Question: When I go to my home page
'''
http://localhost:5119/
'''
it redirects to
'''
http://localhost:5119/Home
'''
(that is what shows in my browser url bar, I want it to not show /Home)
I understand that is where my default route goes but what I can't figure out what is causing my URL line to be rewritten in the browser. The default example in Visual Studio 2012 does not have this issue when you go to the base URL. I'm attaching a picture of my route debug (that does not seem to help me, but may have some value).
Thanks, -Peter
Adding This After. It is relevant parts of route code
'''
// HOME
int currentYearInt;
Int32.TryParse(currentYear, out currentYearInt);
routes.MapRoute("HomeRouteAll", "Home/{yearInt}",
new
{
/* Your default route */
controller = "Home",
action = "Index"
});
// DEFAULT ROUTE
routes.MapRoute(
name: "Default",
url: "{controller}/{action}/{id}",
defaults: new { controller = "Home", action = "Index", id = UrlParameter.Optional }
);
'''

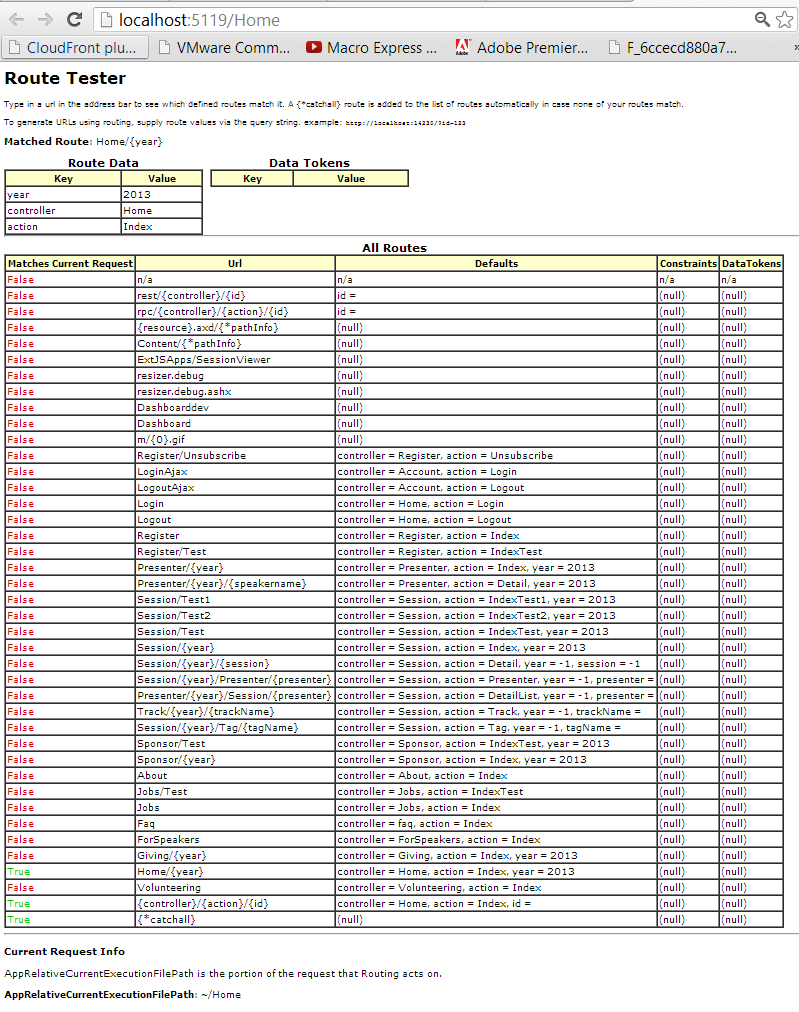
Answer: You are seeing this because of the route 'Home/{year}' above your default route that has a default value for the '{year}' parameter.
The route engine makes the following decisions:
1. Start at top of route list
2. Look for something that matches what your route values (controller = "Home", Action="Index").
3. At the first match, return and that is your URL.
Since you have a matching controller (Home) and action (Index) as well as , the route engine is matching to the route 'Home/{year}', thus giving the url 'http://domain.com/Home'.
The quick fix would be either a) make year not have a default value ('Home/2013'), b) move whatever that is over to a different controller ('NewName/{year}'), c) move that to a different action ('NewIndex/{year}') or d) update your default route to use the year parameter instead of id
'''
routes.MapRoute(
"Default",
"{controller}/{year}/{action}",
new {controller = "Home", action = "Index", year = 2013});
'''
I am not really sure what you have as far as the tryParse stuff in your route definitions, but in my testing, this seemed to accomplish what you are wanting to do:
'''
routes.MapRoute(
name: "Test",
url: "Home/{year}",
defaults: new { controller = "Home", action = "Index"},
//this line causes the year to be an integer
constraints: new { year = @"\d+" }
);
routes.MapRoute(
name: "Default",
url: "{controller}/{action}/{id}",
defaults: new { controller = "Home", action = "Index", id = UrlParameter.Optional }
);
'''
Behaviors:
<URL>
<URL> -> calls Home Controller, Index action with 2010 for the year parameter
<URL> -> call Home Controller, Index action with null value for the year.
If you define a default year in the first of the two routes, then going to <URL> will call Home controller, Index action with 2013 for the year and the redirect will still not occur.
Lastly, I suspect your Home/Index action looks something like this:
'''
public ActionResult Index(int year){...}
'''
If when you hit the Home/Index action, you want to automatically have the 2013 populated, then change your int to a nullable parameter and do it there rather than your routes.
'''
public ActionResult Index(int? year){
if(!year.hasValue){
year = 2013;
}
'''
By performing this logic here instead of the route, you should prevent the redirect to Home/ as you have no matching '{year}' parameter.